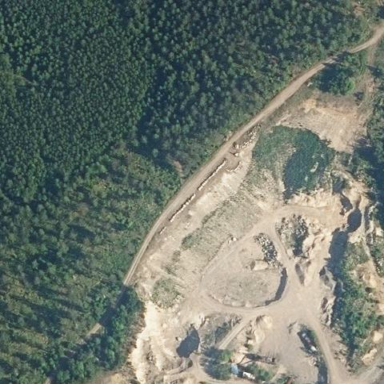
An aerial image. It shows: Quarry area.